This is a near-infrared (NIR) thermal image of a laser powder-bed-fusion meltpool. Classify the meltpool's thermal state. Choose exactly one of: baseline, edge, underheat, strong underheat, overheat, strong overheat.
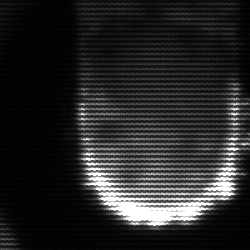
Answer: baseline